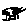
Label: cat